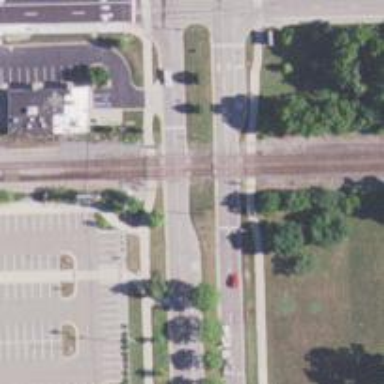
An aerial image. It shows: Railway crossing.